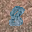
Label: 8